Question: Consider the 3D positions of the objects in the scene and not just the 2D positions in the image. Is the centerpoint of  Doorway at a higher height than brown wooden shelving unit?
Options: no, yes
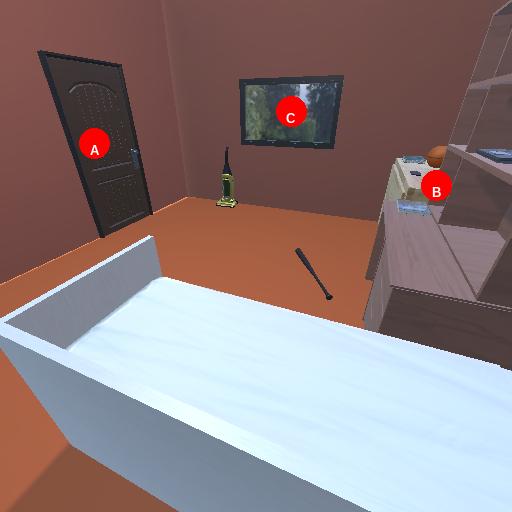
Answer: no